Question: Hello everyone I am trying to do something like this

I need it for buttons
so far I tried it using SVG and buttons something like this
'''
<div style="position:relative;">
<div style="border-radius:50px;background-color:#F3B200;border:2px solid;width:35px;height:35px;position:absolute;left:84%;margin-top:-18px;">
<center>5</center>
</div>
<div>
<button class="btn btn-success btn-lg" style="width:170px;">
<center> MYbutton</center>
</button>
</div>
</div>
'''
But this does not work in a proper way. I need it to be responsive .
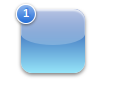
Answer: This is probably the simplest way I can think of:
Give your button a custom 'data' attribute. In this case I've used 'data-count' (the 'count' part could be anything you wish):
'''
<button data-count="5"></button>
'''
Use the value of the data attribute as the 'content' of a ':before' pseudo element:
'''
button:before {
content: attr(data-count);
}
'''
Full demo below....
'''
button {
background: linear-gradient(to bottom, rgba(37,130,188,1) 0%,rgba(41,137,216,1) 32%,rgba(41,137,216,1) 42%,rgba(175,224,234,1) 100%);
width: 60px;
height: 60px;
border-radius: 10px;
border: none;
margin-top: 40px;
margin-left: 40px;
position: relative;
box-shadow: 0 2px 5px rgba(0,0,0,0.4);
}
button:before {
content: attr(data-count);
width: 18px;
height: 18px;
line-height: 18px;
text-align: center;
display: block;
border-radius: 50%;
background: rgb(67, 151, 232);
border: 1px solid #FFF;
box-shadow: 0 1px 3px rgba(0,0,0,0.4);
color: #FFF;
position: absolute;
top: -7px;
left: -7px;
}
button.badge-top-right:before {
left: auto;
right: -7px;
}
button.badge-bottom-right:before {
left: auto;
top: auto;
right: -7px;
bottom: -7px;
}
button.badge-bottom-left:before {
top: auto;
bottom: -7px;
}
'''
'''
<button data-count="5"></button>
<button data-count="5" class="badge-top-right"></button>
<button data-count="5" class="badge-bottom-right"></button>
<button data-count="5" class="badge-bottom-left"></button>
'''